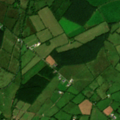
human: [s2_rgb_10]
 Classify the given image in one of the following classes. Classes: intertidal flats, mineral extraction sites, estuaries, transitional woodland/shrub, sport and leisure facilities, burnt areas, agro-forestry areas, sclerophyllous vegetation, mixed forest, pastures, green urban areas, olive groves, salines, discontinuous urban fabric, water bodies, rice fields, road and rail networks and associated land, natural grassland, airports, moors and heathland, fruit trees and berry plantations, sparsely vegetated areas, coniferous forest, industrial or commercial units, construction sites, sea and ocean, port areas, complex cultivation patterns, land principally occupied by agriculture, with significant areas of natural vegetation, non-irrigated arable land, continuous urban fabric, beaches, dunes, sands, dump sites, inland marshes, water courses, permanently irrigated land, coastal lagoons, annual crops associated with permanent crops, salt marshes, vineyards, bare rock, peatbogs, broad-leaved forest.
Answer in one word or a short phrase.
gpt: pastures